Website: ulta-beauty
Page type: cross-sells
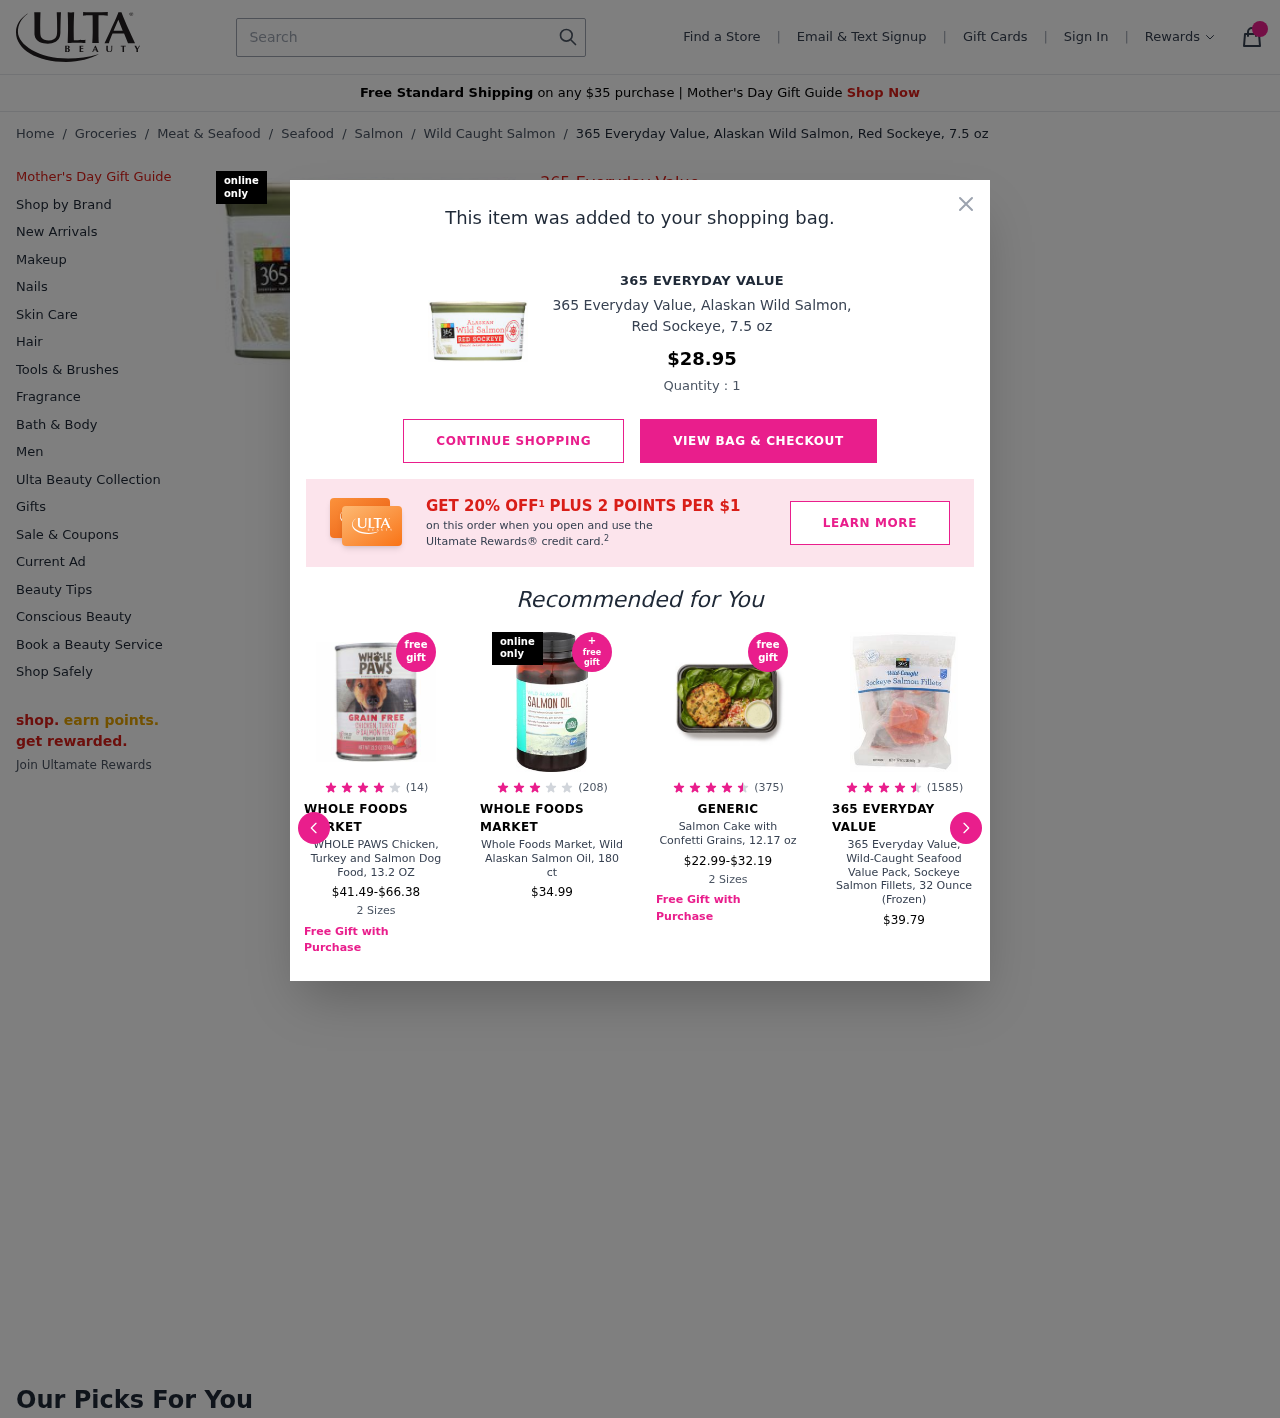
Product elements: key: PRODUCT1_BRAND
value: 365 Everyday Value
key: PRODUCT1_BREADCRUMB
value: Groceries
Meat & Seafood
Seafood
Salmon
Wild Caught Salmon
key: PRODUCT1_NAME
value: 365 Everyday Value, Alaskan Wild Salmon, Red Sockeye, 7.5 oz
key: PRODUCT1_QUANTITY
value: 1
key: PRODUCT2_BRAND
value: Whole Foods Market
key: PRODUCT2_NAME
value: WHOLE PAWS Chicken, Turkey and Salmon Dog Food, 13.2 OZ
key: PRODUCT2_NUM_RATINGS
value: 14
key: PRODUCT2_PRICE
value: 41.49
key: PRODUCT2_RATING
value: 4
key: PRODUCT3_BRAND
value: Whole Foods Market
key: PRODUCT3_NAME
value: Whole Foods Market, Wild Alaskan Salmon Oil, 180 ct
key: PRODUCT3_NUM_RATINGS
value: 208
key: PRODUCT3_PRICE
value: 34.99
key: PRODUCT3_RATING
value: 3.4
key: PRODUCT4_BRAND
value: Generic
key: PRODUCT4_NAME
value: Salmon Cake with Confetti Grains, 12.17 oz
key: PRODUCT4_NUM_RATINGS
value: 375
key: PRODUCT4_PRICE
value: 22.99
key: PRODUCT4_RATING
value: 4.7
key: PRODUCT5_BRAND
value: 365 Everyday Value
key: PRODUCT5_NAME
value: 365 Everyday Value, Wild-Caught Seafood Value Pack, Sockeye Salmon Fillets, 32 Ounce (Frozen)
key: PRODUCT5_NUM_RATINGS
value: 1585
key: PRODUCT5_PRICE
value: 39.79
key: PRODUCT5_RATING
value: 4.7
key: PRODUCT1_BRAND2
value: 365 EVERYDAY VALUE
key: PRODUCT1_NAME2
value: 365 Everyday Value, Alaskan Wild Salmon, Red Sockeye, 7.5 oz
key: PRODUCT1_PRICE2
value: $28.95
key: PRODUCT2_PRICE_MAX
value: -$66.38
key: PRODUCT4_PRICE_MAX
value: -$32.19
Search elements: key: HEADER_SEARCH
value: Search